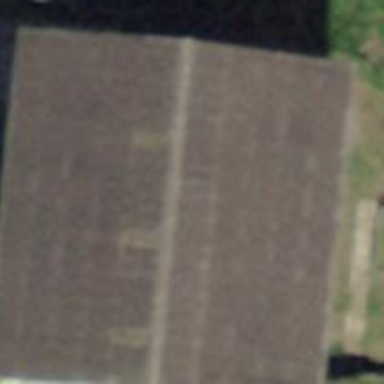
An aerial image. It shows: Barn.